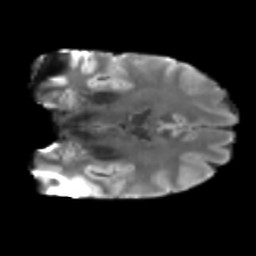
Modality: T2w
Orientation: coronal
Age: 46
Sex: male
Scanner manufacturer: ge
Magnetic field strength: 3 T
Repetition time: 3.65 s
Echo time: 0.0807 s